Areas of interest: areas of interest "Medical"
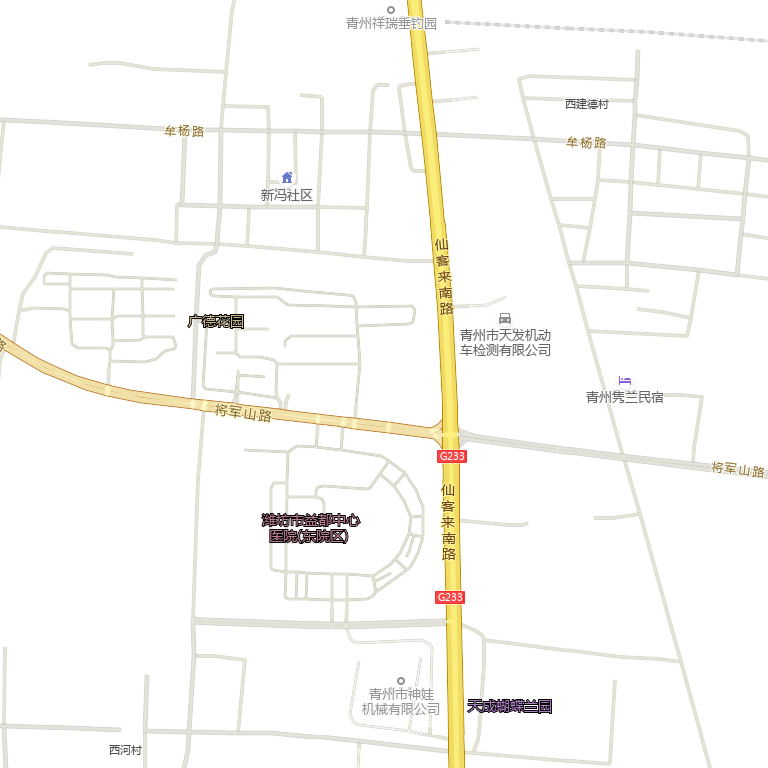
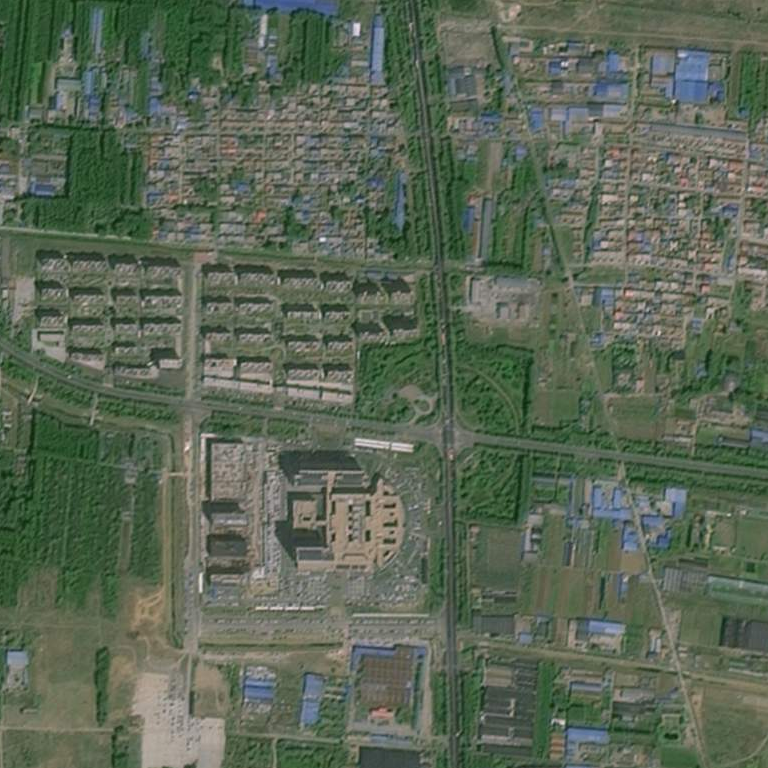